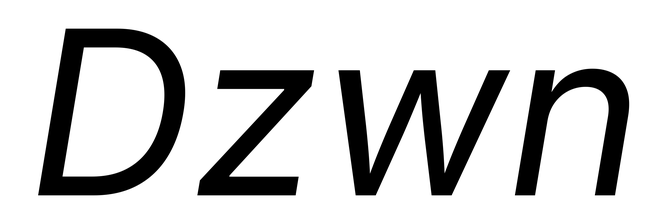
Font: Inter-Italic_Italic